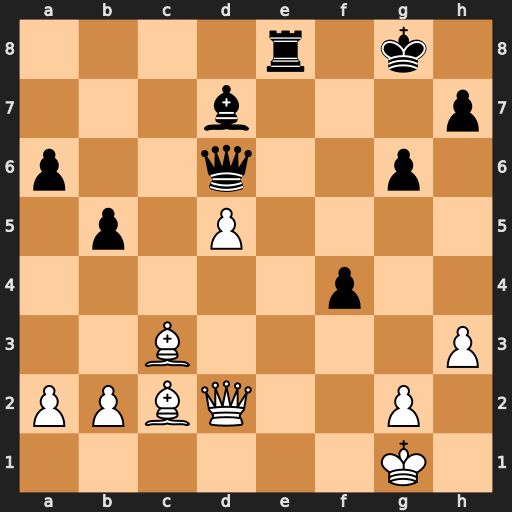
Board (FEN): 4r1k1/3b3p/p2q2p1/1p1P4/5p2/2B4P/PPBQ2P1/6K1
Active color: w
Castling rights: -
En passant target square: -
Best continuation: Qd4 Qe5 Qxe5 Rxe5 Bxe5